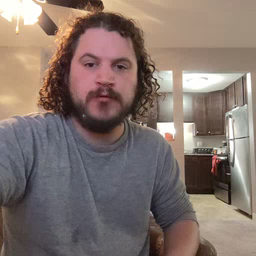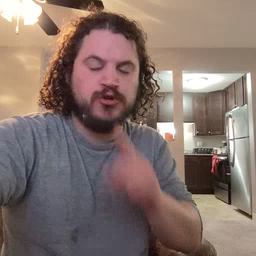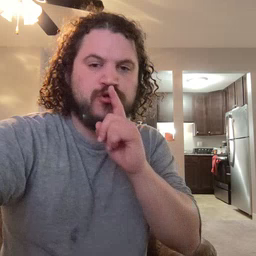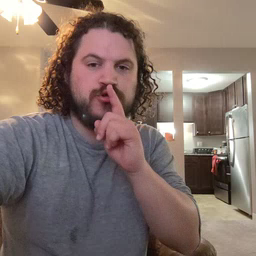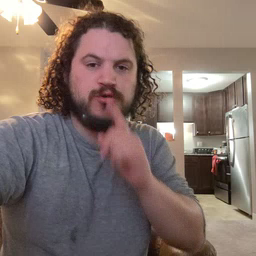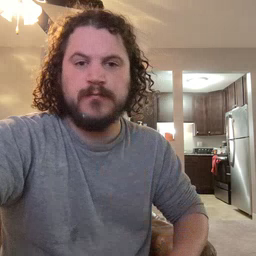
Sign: shhh